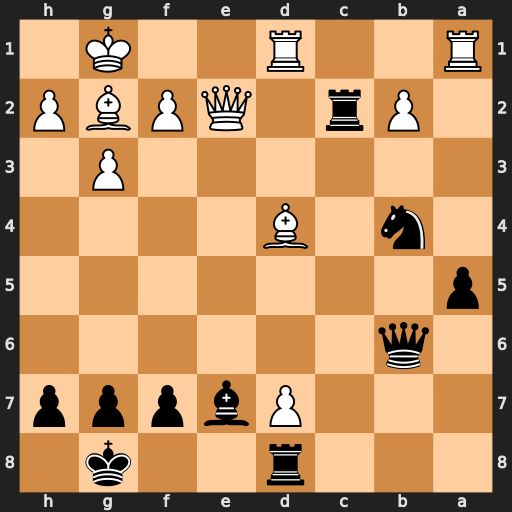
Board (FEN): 3r2k1/3Pbppp/1q6/p7/1n1B4/6P1/1Pr1QPBP/R2R2K1
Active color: b
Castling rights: -
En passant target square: -
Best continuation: Qxd4 Rxd4 Rxe2